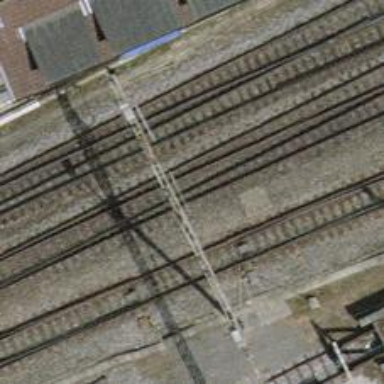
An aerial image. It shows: Single railway track with electrification through contact line.